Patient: sex F, age 65
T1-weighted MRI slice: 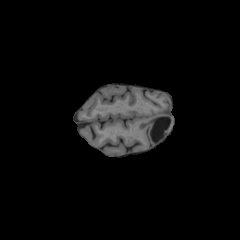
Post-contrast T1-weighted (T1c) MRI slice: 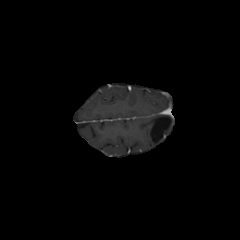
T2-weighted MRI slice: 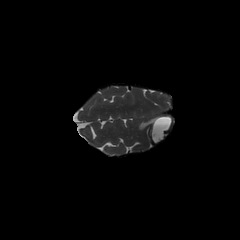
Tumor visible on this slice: no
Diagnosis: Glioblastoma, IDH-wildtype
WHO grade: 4